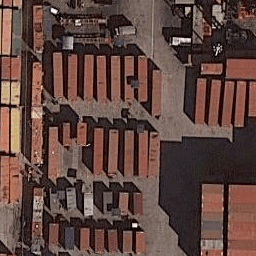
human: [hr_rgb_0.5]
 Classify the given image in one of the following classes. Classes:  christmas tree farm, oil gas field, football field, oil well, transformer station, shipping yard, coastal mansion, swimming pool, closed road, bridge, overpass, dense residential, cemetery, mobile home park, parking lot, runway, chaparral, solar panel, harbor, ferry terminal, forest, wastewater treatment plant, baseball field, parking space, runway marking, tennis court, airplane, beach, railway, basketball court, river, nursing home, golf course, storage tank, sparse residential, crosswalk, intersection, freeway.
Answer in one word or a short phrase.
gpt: shipping yard